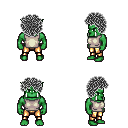
a pixel art fantasy rpg character, male body template, orc, green skin, white sleeveless shirt, gold greaves, gray curly afro hairstyle, four views (front, back, left, right), 2x2 character sprite sheet, small pixel art, hard edges, no anti-aliasing